Interaction volume radius: 10 \u00c5
Interaction volume height: 30 \u00c5
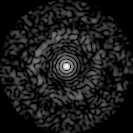
Disorder parameter: 0.8168